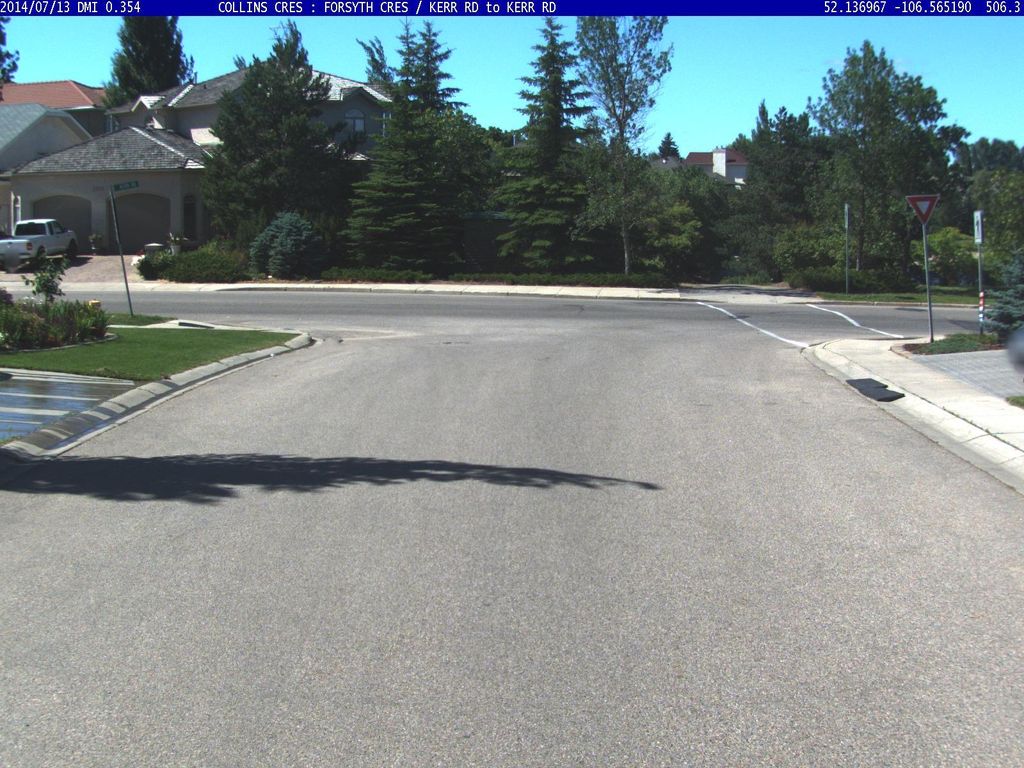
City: saskatoon